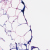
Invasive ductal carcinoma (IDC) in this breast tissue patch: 0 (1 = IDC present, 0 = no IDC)